Question: When you drag a movie to Google Chrome Browser, it starts playing in the browser. How can I remotely take control over the Play/Pause buttons of this player? (Say by a smartphone)
This is how it looks like:

Is there an extension for this? Can I create such an extension? If so then what are the main steps?
I tried to 'Inspect element' the buttons to see what I need to control but it didn't give me more than the video source url (which is in my computer...)
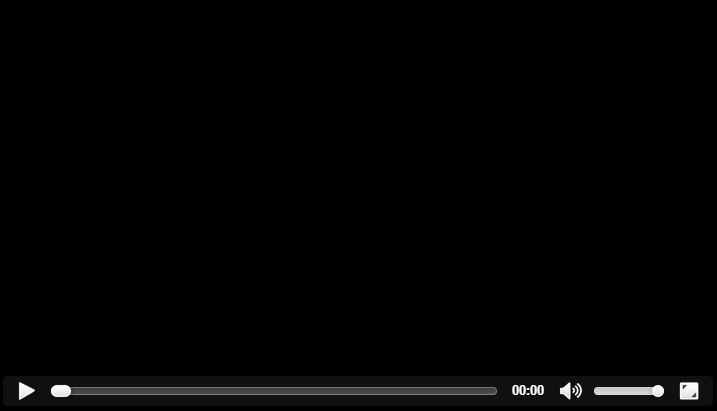
Answer: You just have to execute method attached to the DOM element:
'''
videoElement= document.querySelector("video");
videoElement.play();
'''
Some resources:
- <URL>
It is equivalent to control the video from an extension, place your code in a content script to be able to access to the 'video' element, and eventually listen for outside events which you will then trigger back to the player with the above lines.
'''
document.querySelector("video").play(); //play on page load
document.querySelector("#play").addEventListener("click", function(){
document.querySelector("video").play();
});
document.querySelector("#pause").addEventListener("click", function(){
document.querySelector("video").pause();
});
'''
'''
<video src="http://html5demo.braincracking.org/demo/media/windowsill.ogv" controls loop>
Video not supported
</video>
<br/>
<button id="play">Play</button>
<button id="pause">Pause</button>
'''